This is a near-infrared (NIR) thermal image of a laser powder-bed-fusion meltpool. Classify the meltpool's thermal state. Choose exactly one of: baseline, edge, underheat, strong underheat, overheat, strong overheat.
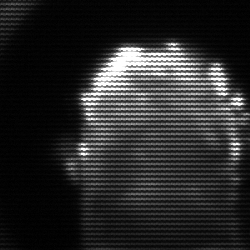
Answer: baseline